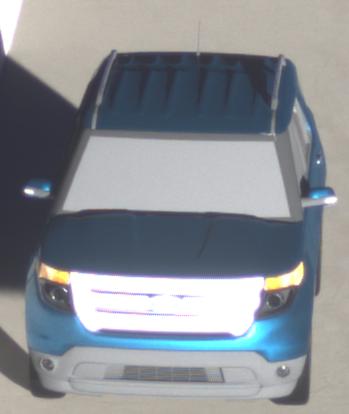
Make: Ford
Model: Explorer
Detailed model: Gen. 5
Model produced from: 2010
Model produced until: 2019
Doors: 5
Color: blue
Road condition: dry road
Daytime: sunrise or sunset
Contrast: high contrast